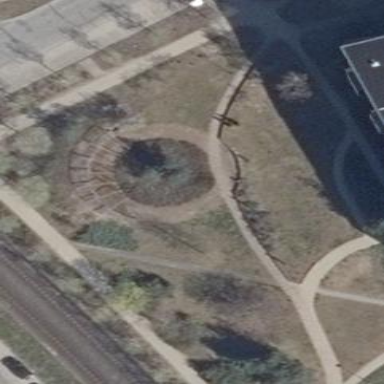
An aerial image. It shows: Park.